Field crop: tomato
Growth stage: 1
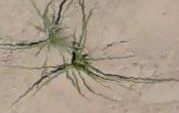
Species: cyperus